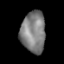
Tissue: lung
Cell type: Epithelial cells
Senescence score: 0.2404
Nuclear area (px): 989
Mean DAPI intensity: 127.162